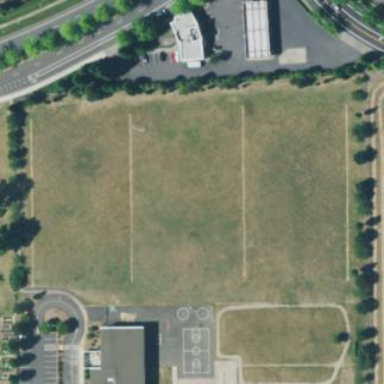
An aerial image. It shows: Soccer pitch for outdoor sports and leisure activities.